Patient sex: M
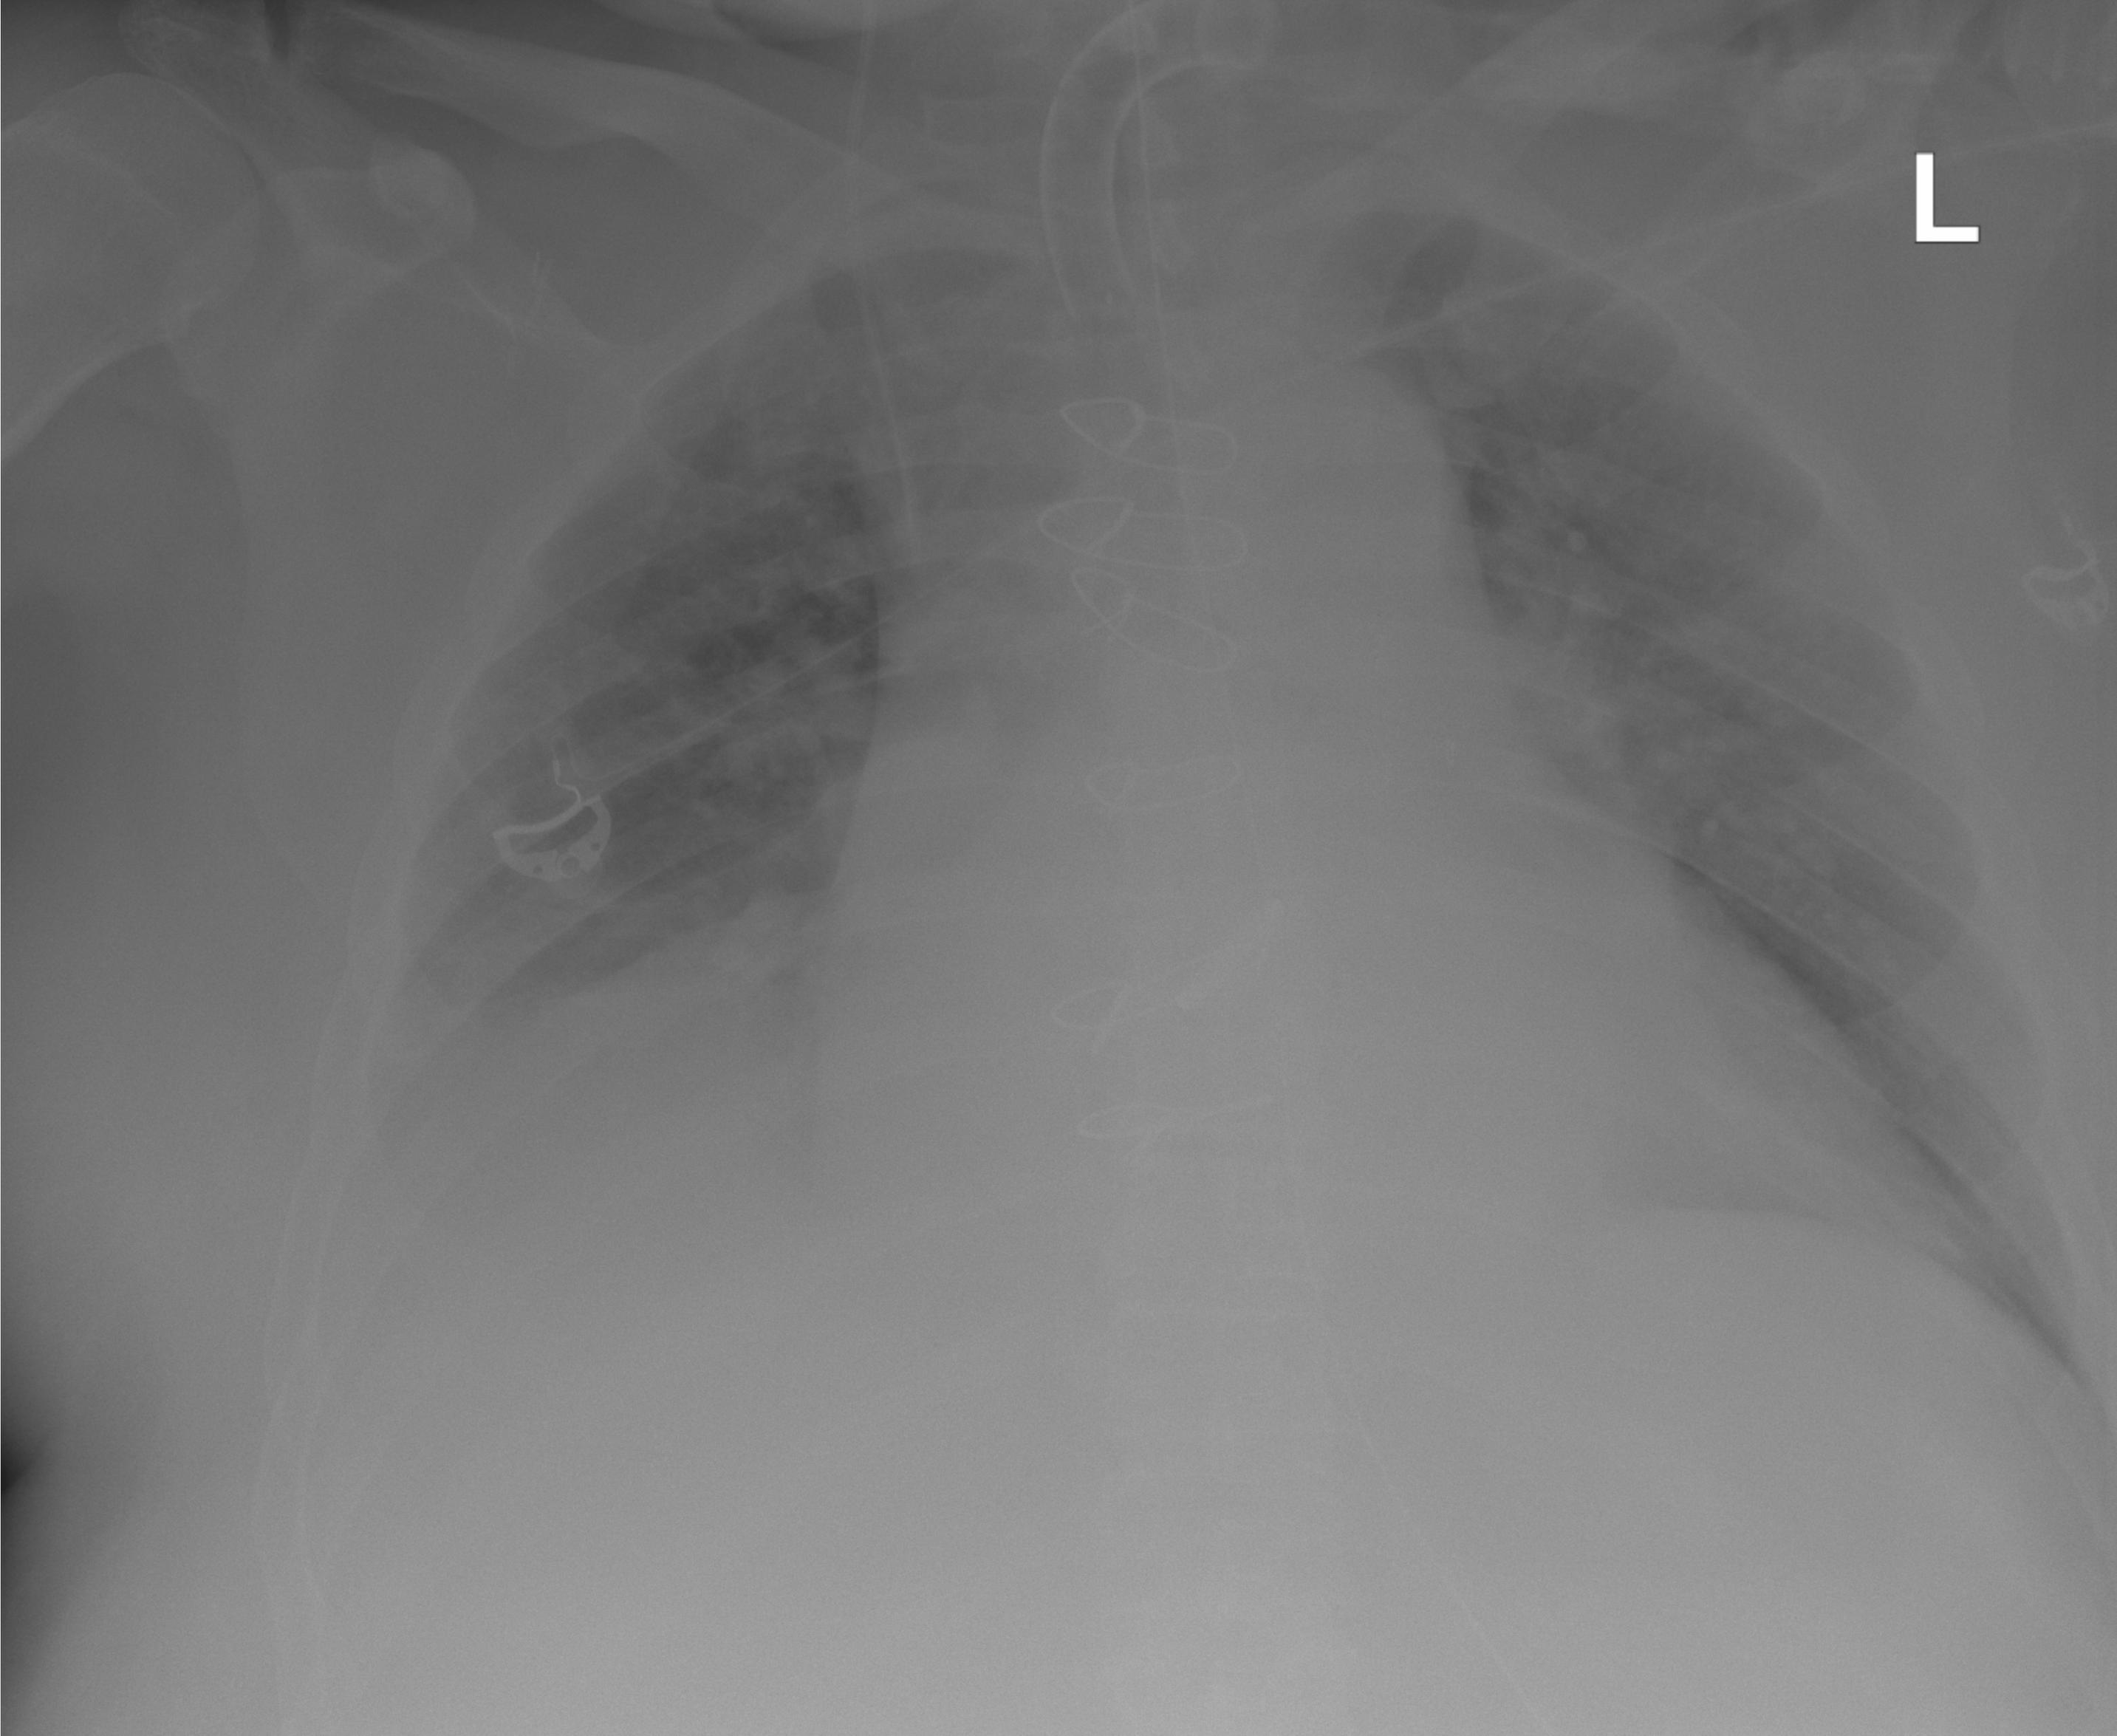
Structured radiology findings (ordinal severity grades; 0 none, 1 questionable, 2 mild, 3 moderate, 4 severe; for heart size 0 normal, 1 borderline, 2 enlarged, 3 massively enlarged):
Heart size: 3
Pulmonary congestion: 2
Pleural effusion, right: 2
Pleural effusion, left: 0
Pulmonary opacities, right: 0
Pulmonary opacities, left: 0
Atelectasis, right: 2
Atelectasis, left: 0